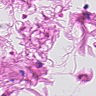
Metastatic tissue present: no